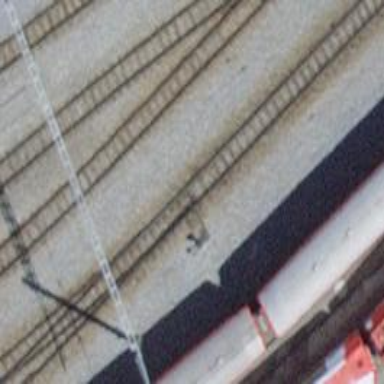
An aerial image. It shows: Railway switch.